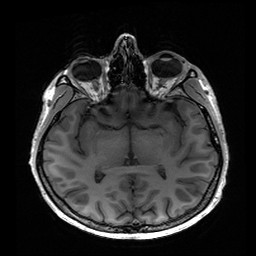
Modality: T1w
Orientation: sagittal